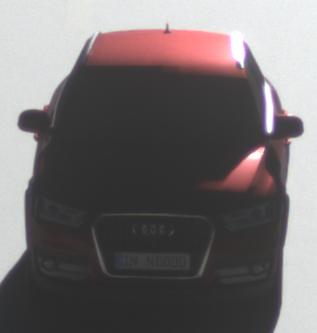
Make: Audi
Model: Q3 1.4 TFSI
Detailed model: Q3 (8U)
Model produced from: 2013/07
Model produced until: 2014/10
Doors: 5
Color: red
Road condition: dry road
Daytime: morning or afternoon
Contrast: high contrast